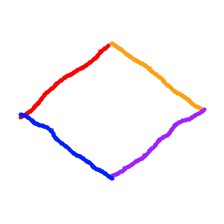
Shape: rhombus